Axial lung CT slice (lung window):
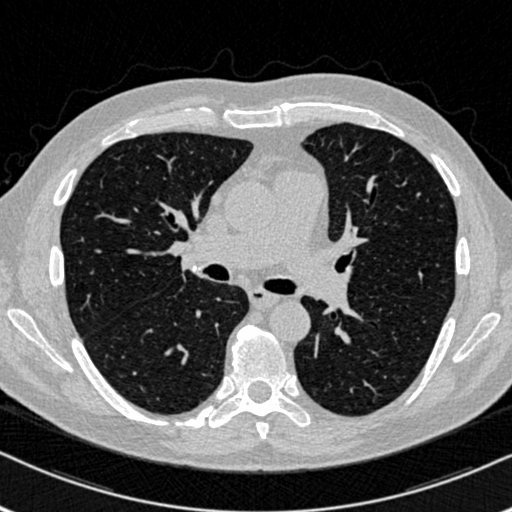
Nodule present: no